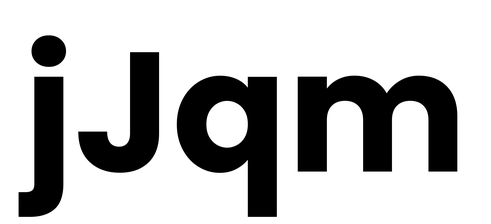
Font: Poppins-Bold